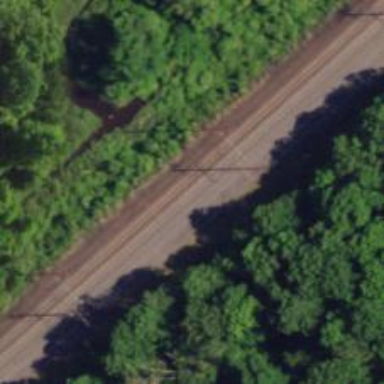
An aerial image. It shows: Railway track with contact line for electrification.